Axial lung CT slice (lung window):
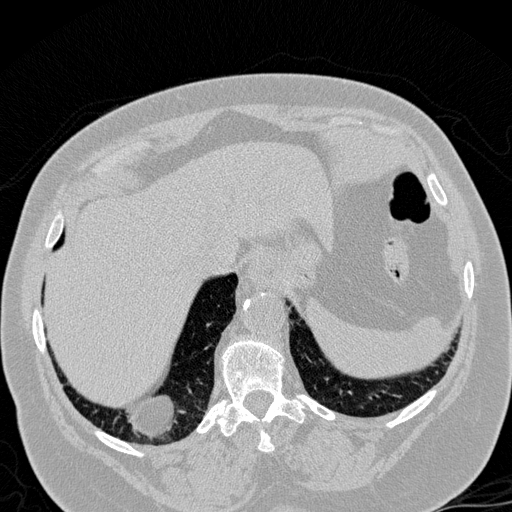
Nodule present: no